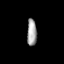
Tissue: prostate
Cell type: Epithelial cells
Senescence score: 0.335
Nuclear area (px): 253
Mean DAPI intensity: 163.336